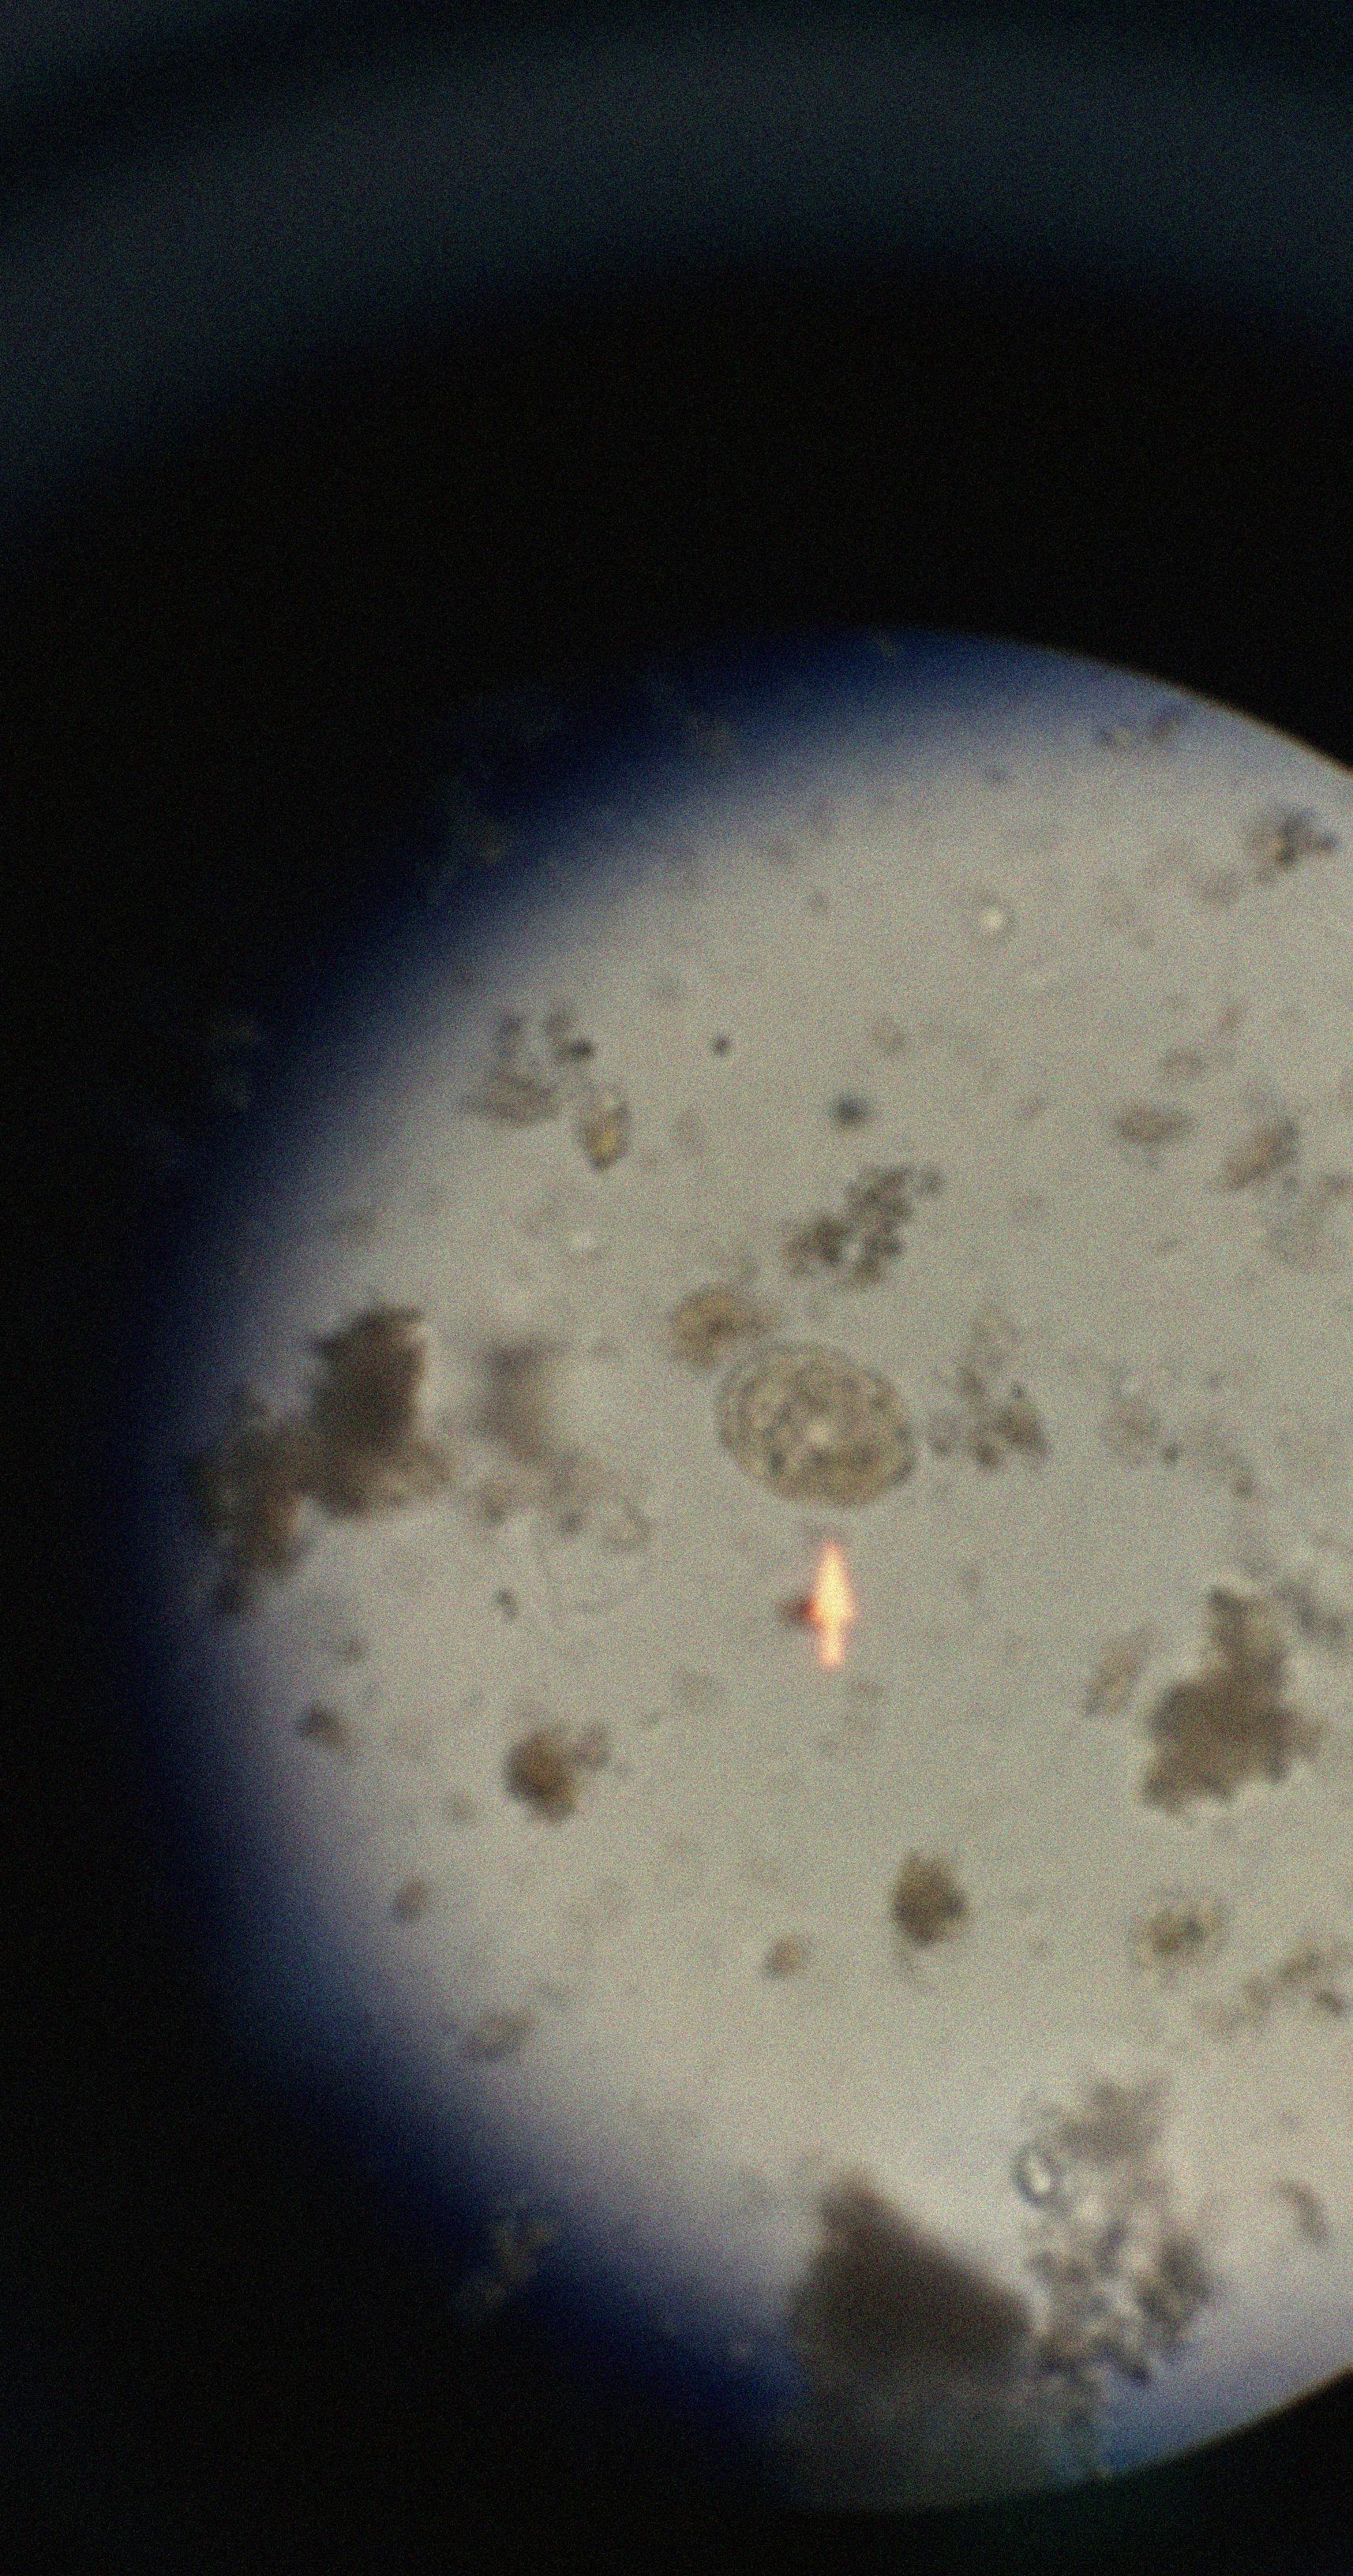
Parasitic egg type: Ascaris lumbricoides